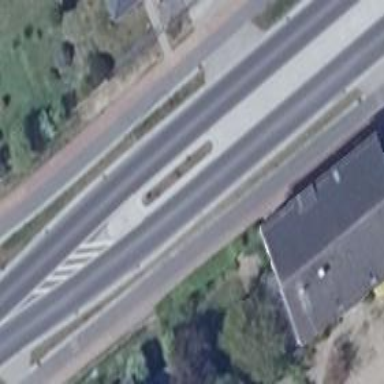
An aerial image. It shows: Asphalt road with primary designation. There is sidewalk on the left side.